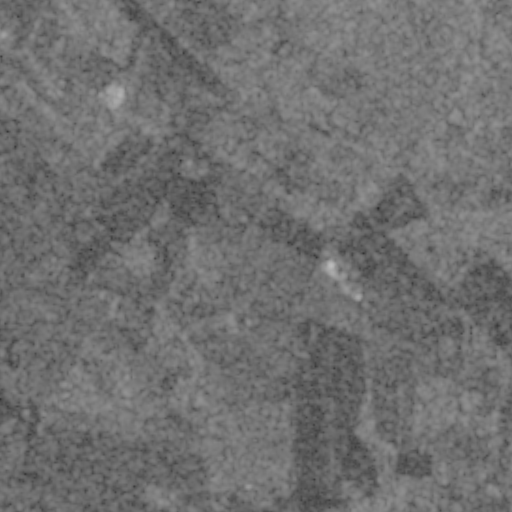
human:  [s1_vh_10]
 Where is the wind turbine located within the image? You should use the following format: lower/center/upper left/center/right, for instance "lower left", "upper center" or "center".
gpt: The wind turbine is located in the center left of the image.
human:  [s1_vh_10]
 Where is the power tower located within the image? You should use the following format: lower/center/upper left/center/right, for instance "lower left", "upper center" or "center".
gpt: There is no power tower in the image.

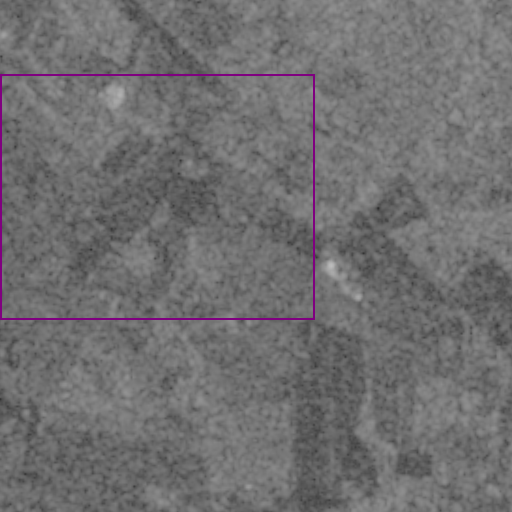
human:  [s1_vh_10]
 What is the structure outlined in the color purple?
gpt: The structure outlined in purple is a crop field.
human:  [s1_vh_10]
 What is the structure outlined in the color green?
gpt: There is no green outline.